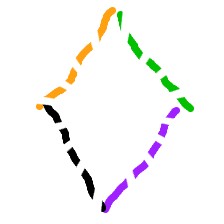
Shape: rhombus